Field crop: maize
Growth stage: 2
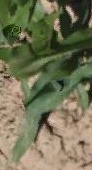
Species: maize